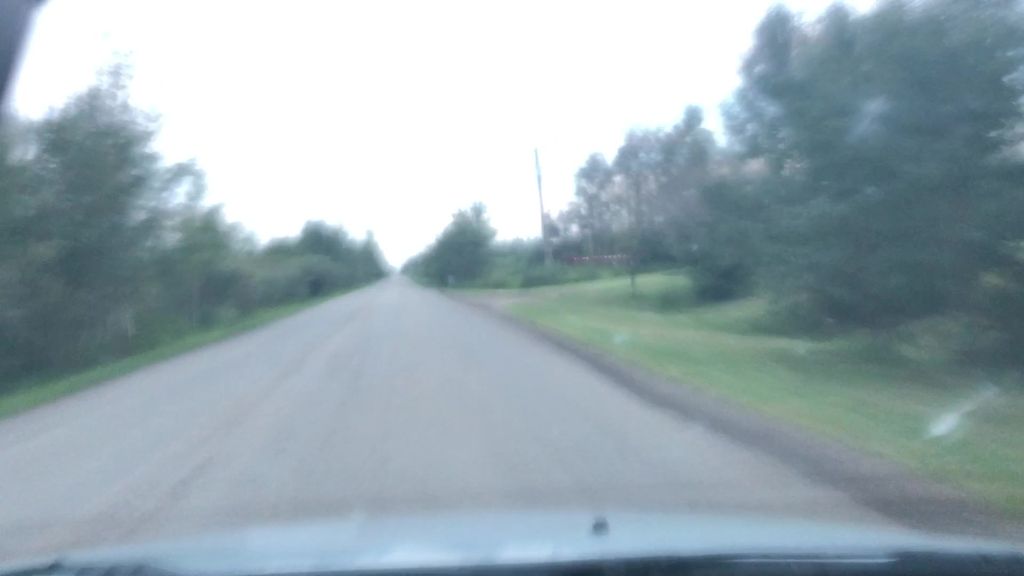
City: edmonton